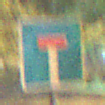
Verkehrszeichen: Sackgasse
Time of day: Night
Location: Outdoor (Suburban)
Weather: PartlyCloudy
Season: NotSpecified
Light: Artificial